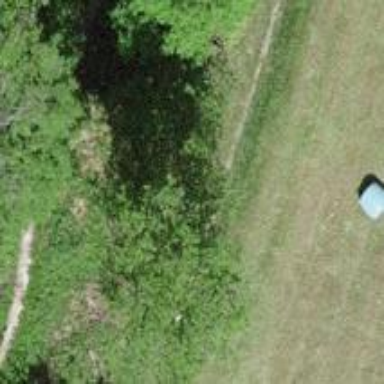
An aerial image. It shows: Ground path.